Field crop: maize
Growth stage: 2
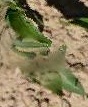
Species: maize